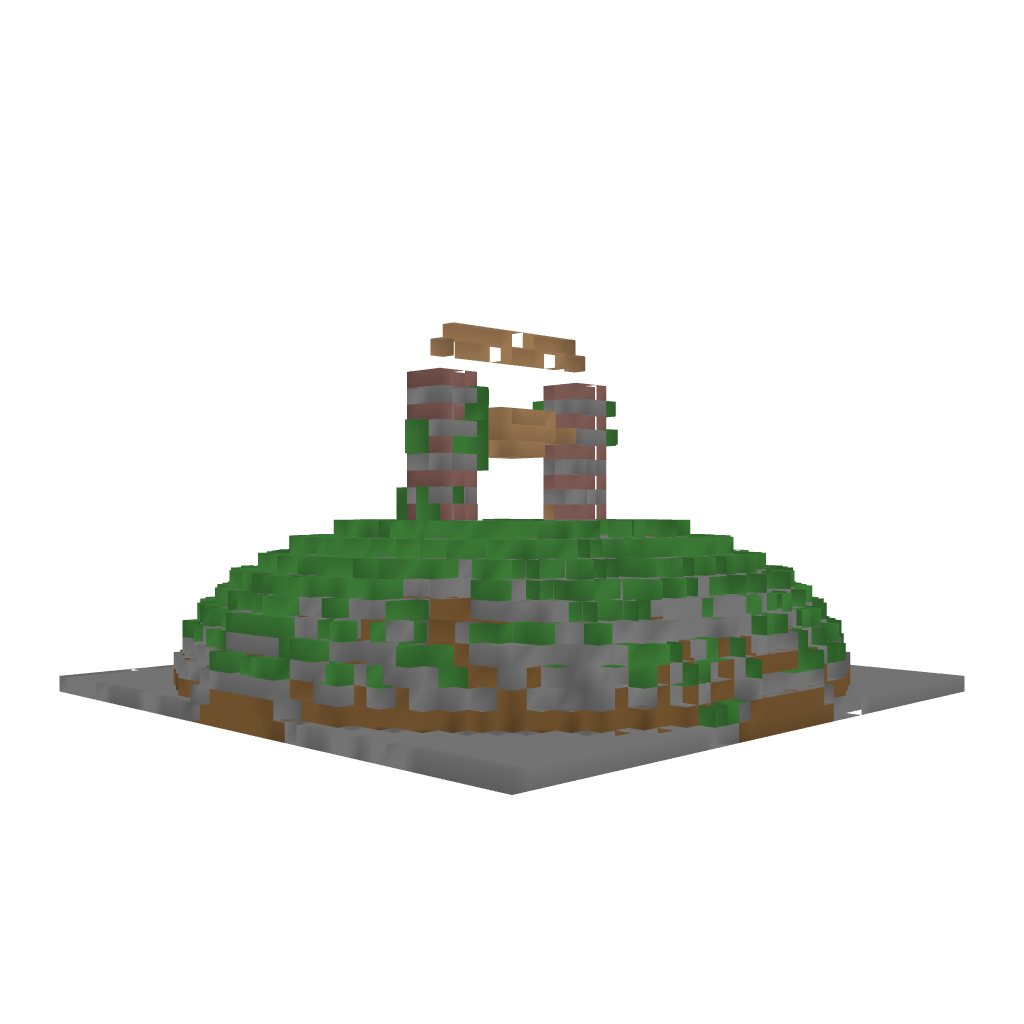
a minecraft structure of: Oriental Entrance Way bad low quality